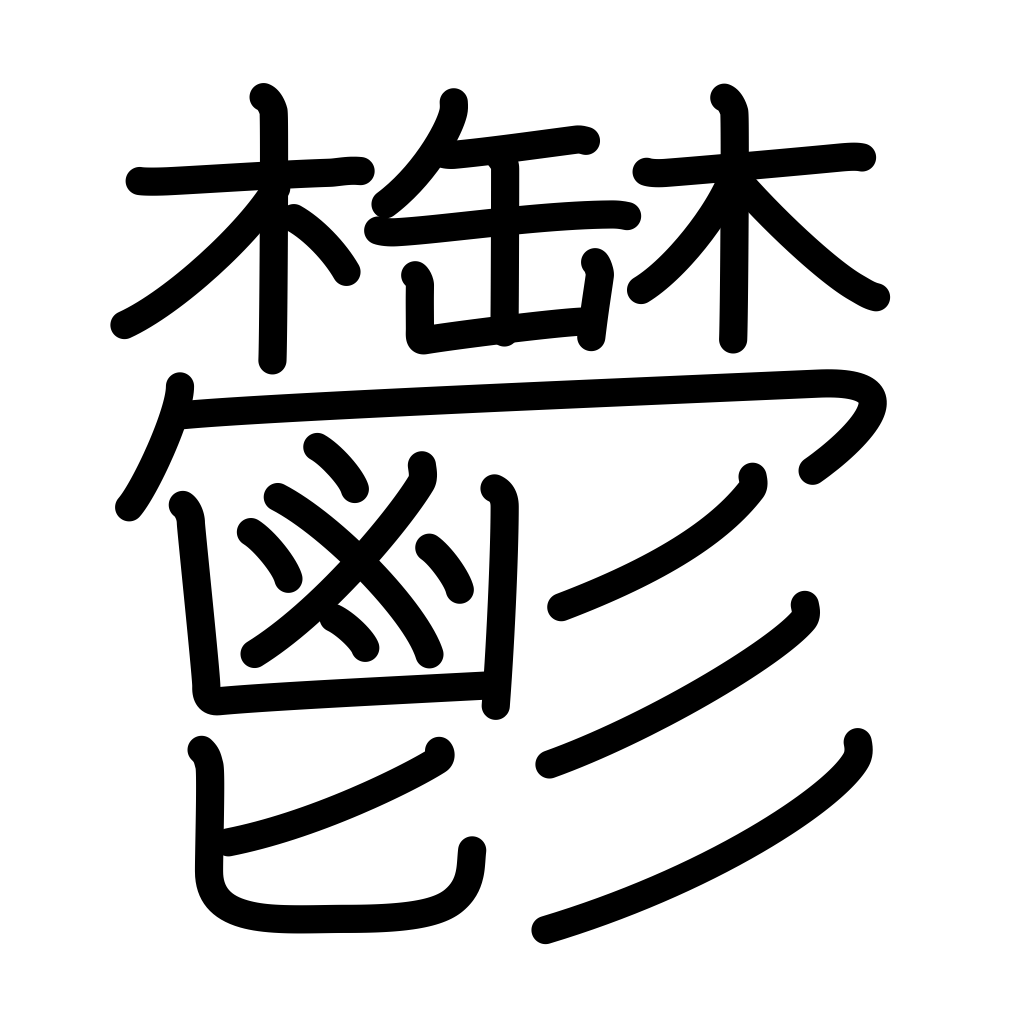
Meaning: gloom, depression, melancholy, luxuriant